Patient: sex M, age 52
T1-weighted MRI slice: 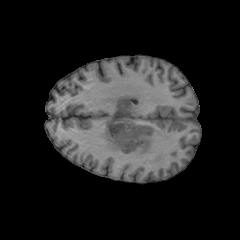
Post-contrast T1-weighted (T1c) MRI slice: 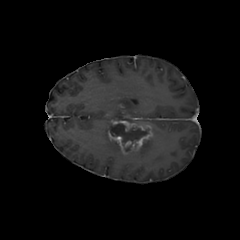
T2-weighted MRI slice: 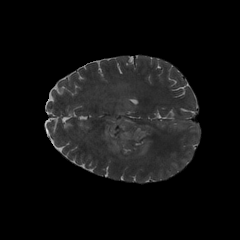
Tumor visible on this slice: yes
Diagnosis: Glioblastoma, IDH-wildtype
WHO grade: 4